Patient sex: M
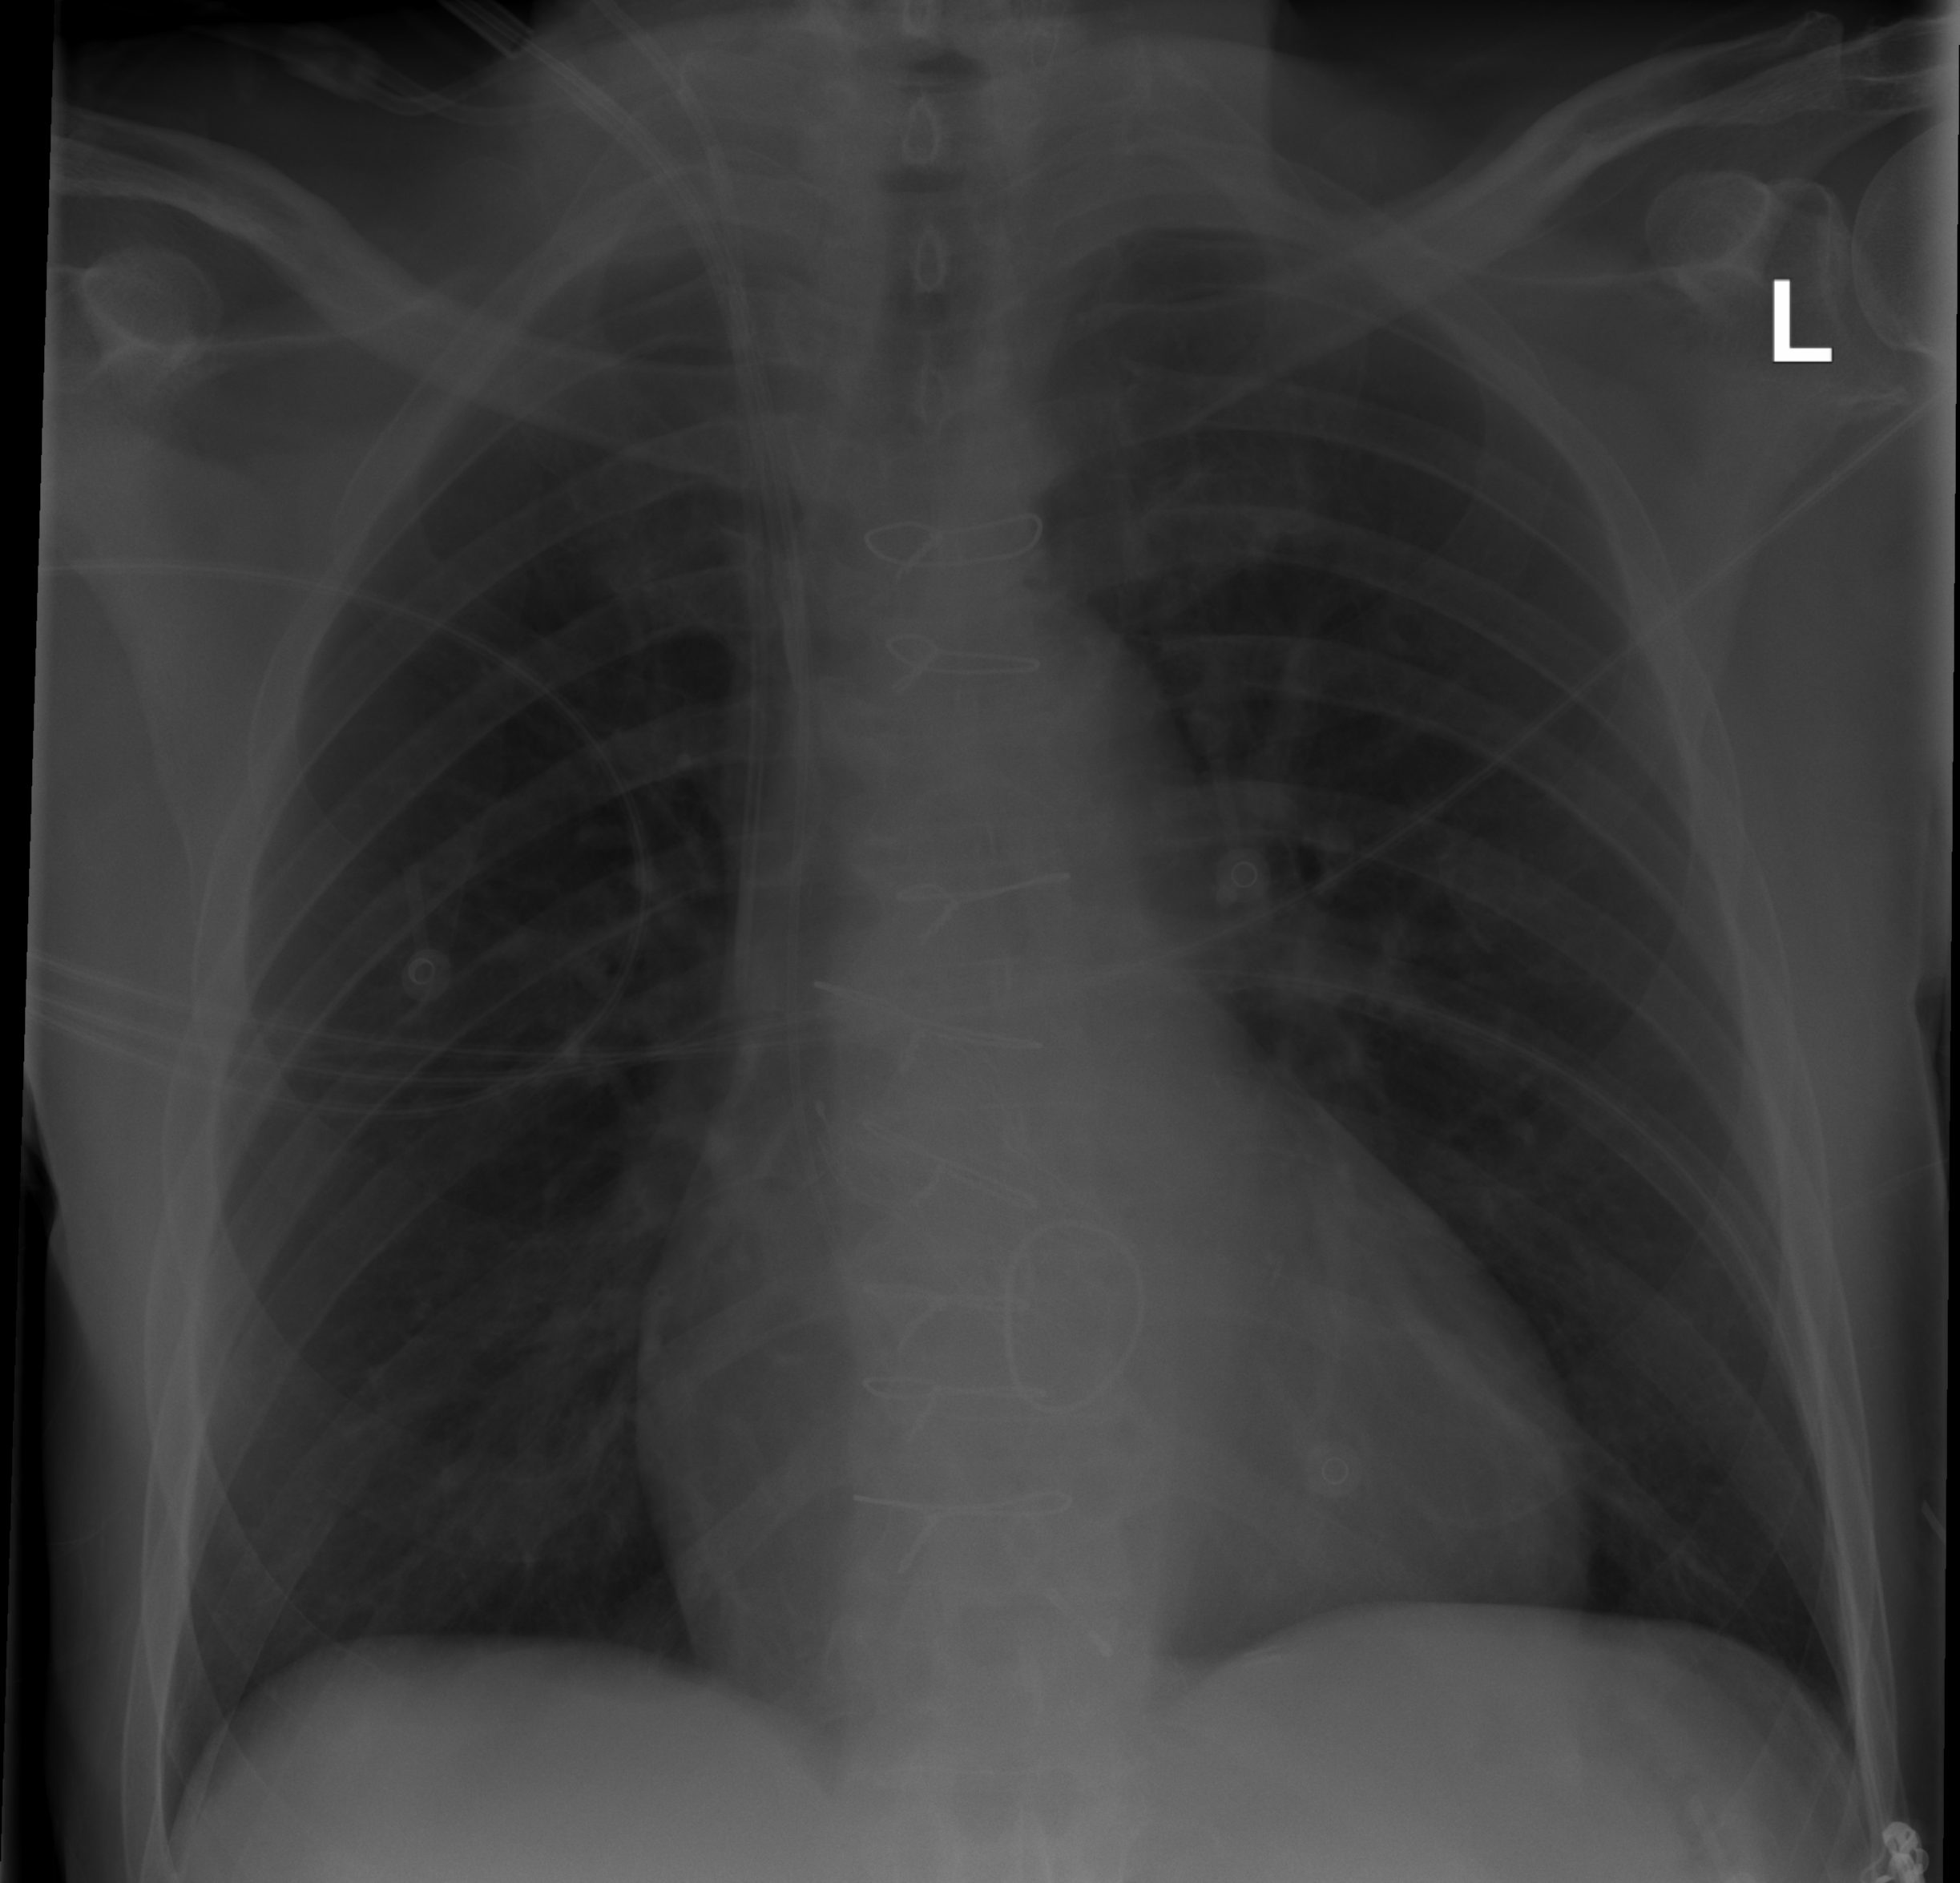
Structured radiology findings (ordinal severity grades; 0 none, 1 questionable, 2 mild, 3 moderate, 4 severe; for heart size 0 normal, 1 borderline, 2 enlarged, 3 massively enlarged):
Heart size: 0
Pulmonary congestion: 0
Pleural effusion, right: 0
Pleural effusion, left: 0
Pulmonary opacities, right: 0
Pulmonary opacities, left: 0
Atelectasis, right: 1
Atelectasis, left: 1